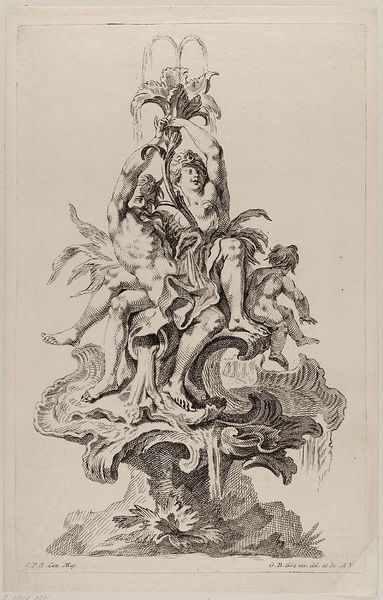
Titel: Ein Brunnenaufsatz mit Meeresgöttern
Künstler: Gottfried Bernhard Göz
Standort: Hamburg
Institution: Museum für Kunst und Gewerbe Hamburg
Schlagwörter: mann, nackt, wasser, blume, skizze, zeichnung, blüte, geschichte, rokoko, brunnen, engel, krug, springbrunnen, welle, grafik, graphik, figuren, fotografie, photographie, druckgraphik, druckgrafik, radierung, fontäne, putten, amoretten, rocaille, wasserspiel, triton, style, meermann, reproduktionen, druckerzeugnisse, muschelwerk, denkmäler, türme, ornamentstich, vorlageblätter